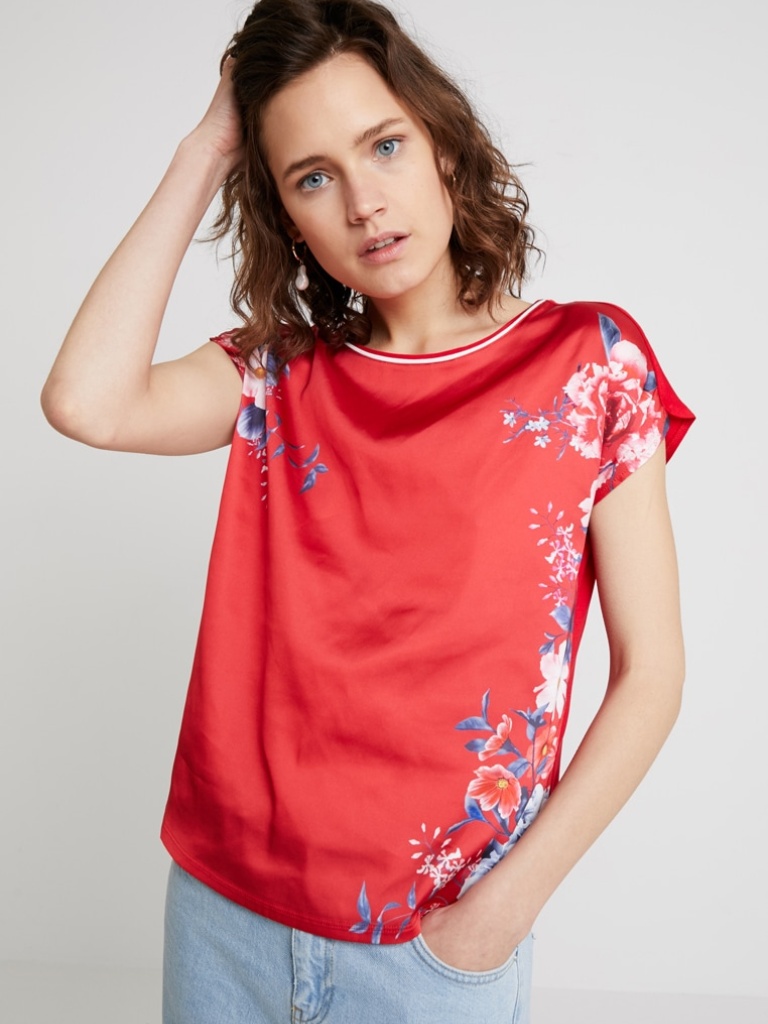
cotton relaxed short sleeve hip length Untucked crew t-shirt